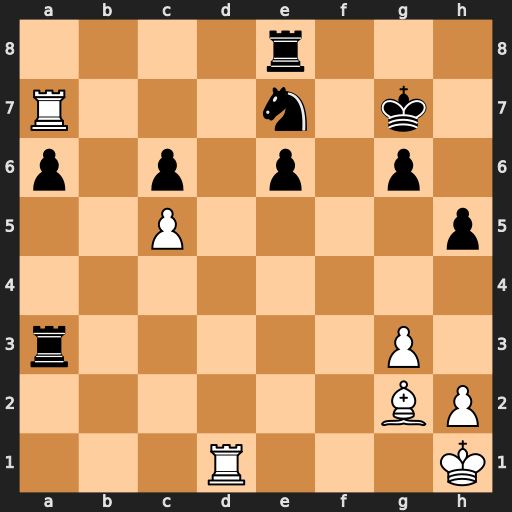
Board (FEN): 4r3/R3n1k1/p1p1p1p1/2P4p/8/r5P1/6BP/3R3K
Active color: w
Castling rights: -
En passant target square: -
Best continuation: Bxc6 Rc8 Rxe7+